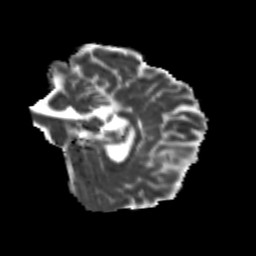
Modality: MD
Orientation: sagittal
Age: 23
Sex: female
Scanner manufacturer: siemens
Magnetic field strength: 3 T
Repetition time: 3.5 s
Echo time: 0.104 s